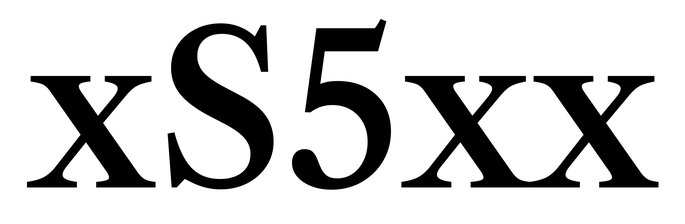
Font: LibreCaslonText_Medium